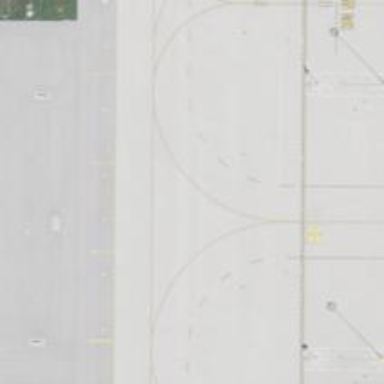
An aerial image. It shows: View of taxiway at the airport.